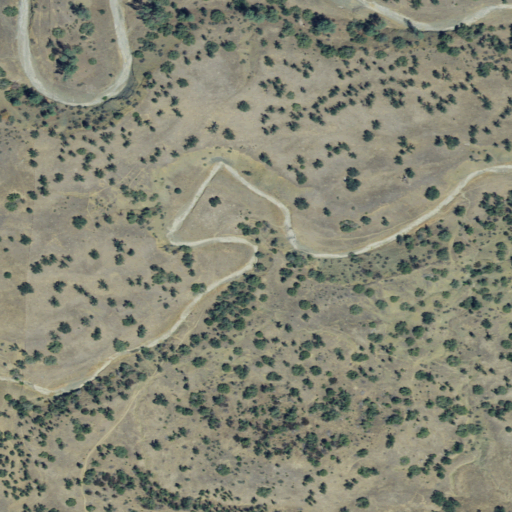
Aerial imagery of valley in California named Corral Gulch containing shrub and grassland